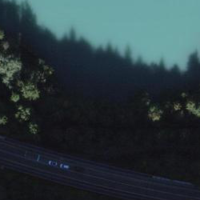
EUNIS habitat code: 14
Species observed at this site:
Aruncus dioicus
Veronica chamaedrys